Field crop: tomato
Growth stage: 1
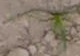
Species: cyperus